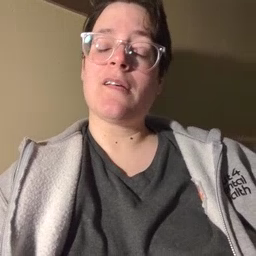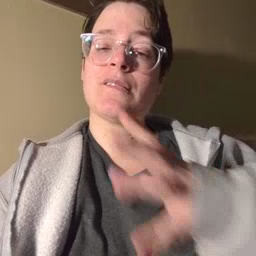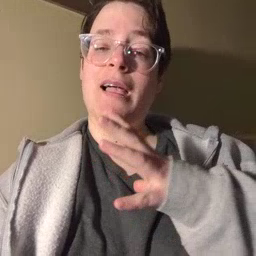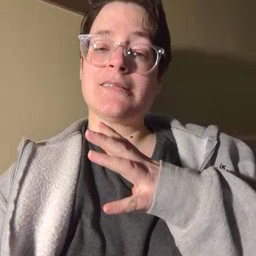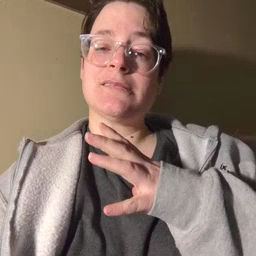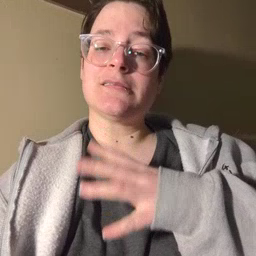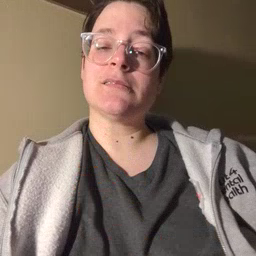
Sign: fine